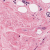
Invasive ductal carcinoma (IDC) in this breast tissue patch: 1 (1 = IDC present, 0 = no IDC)